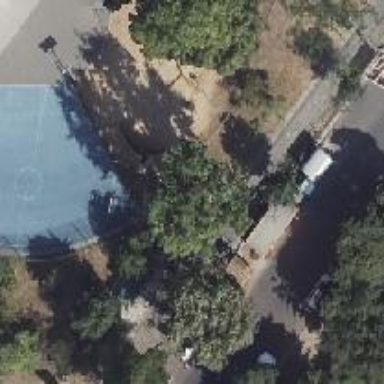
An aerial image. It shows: Playground featuring climbing wall.